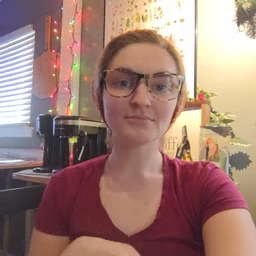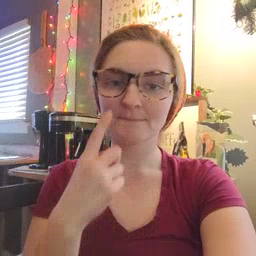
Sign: lips